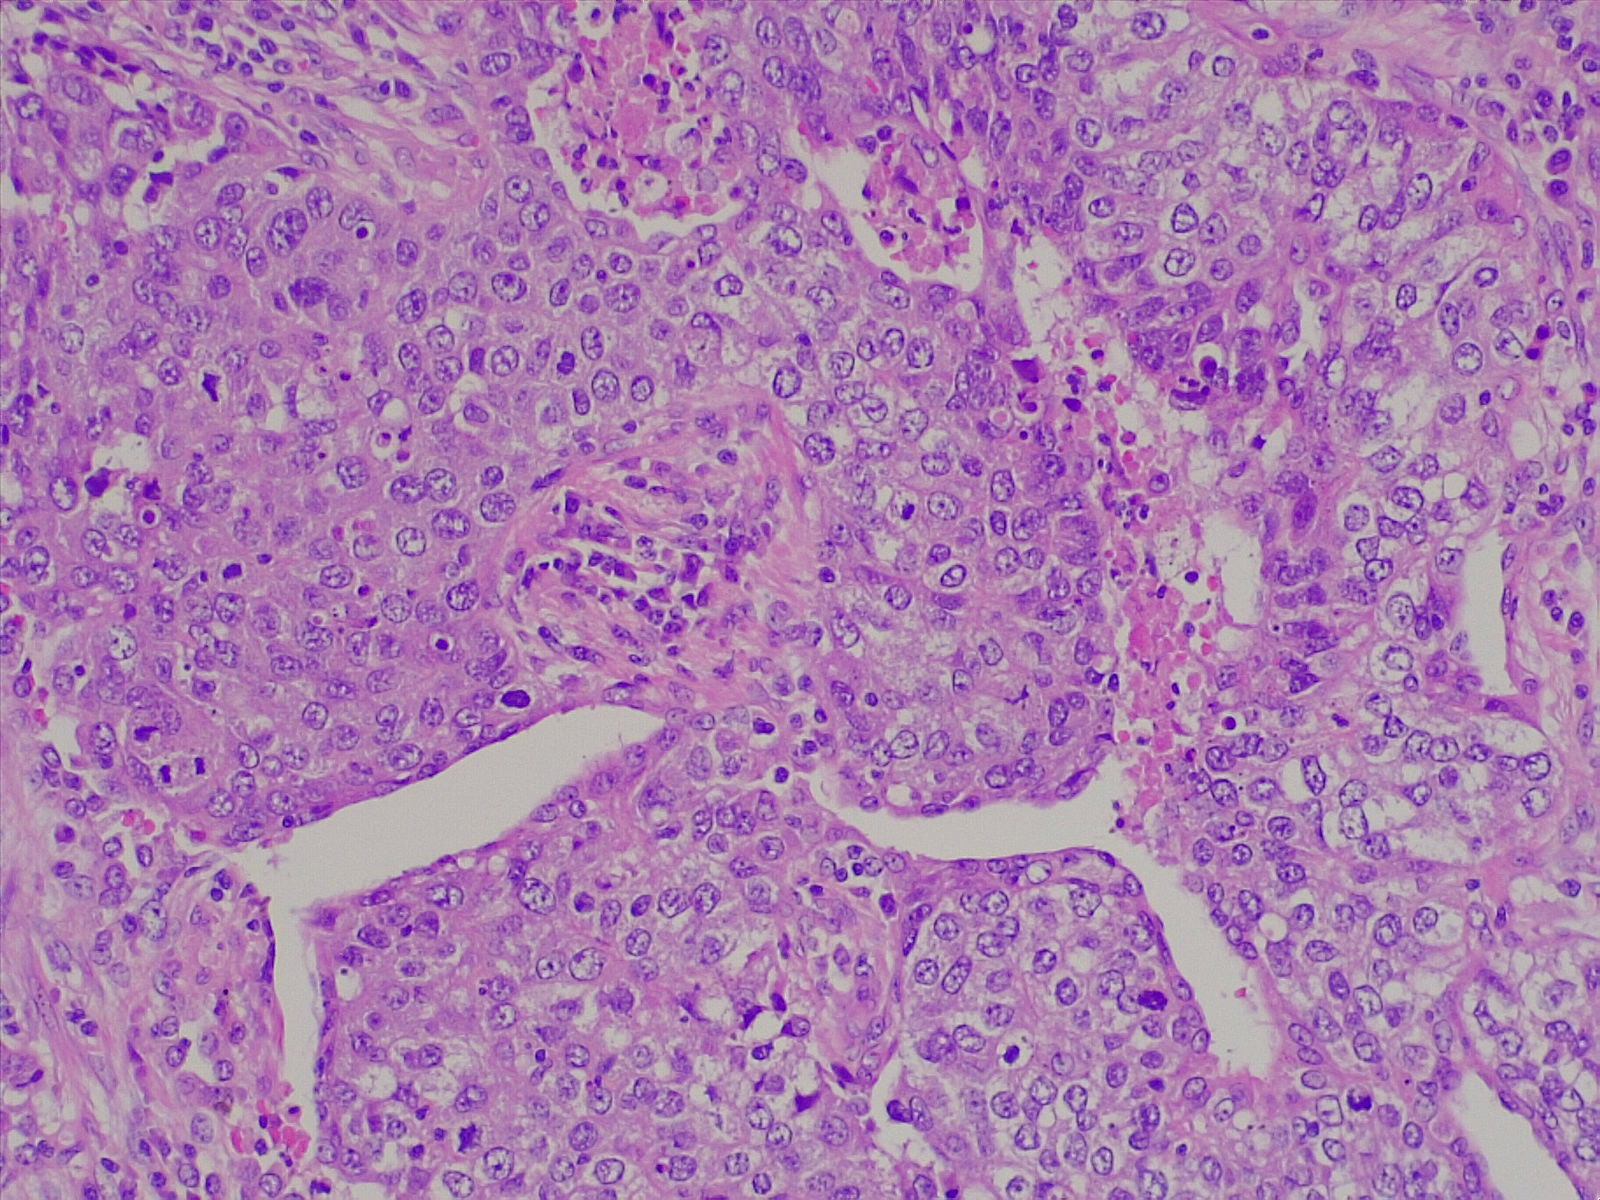
Label: lung squamous cell carcinoma, poorly differentiated